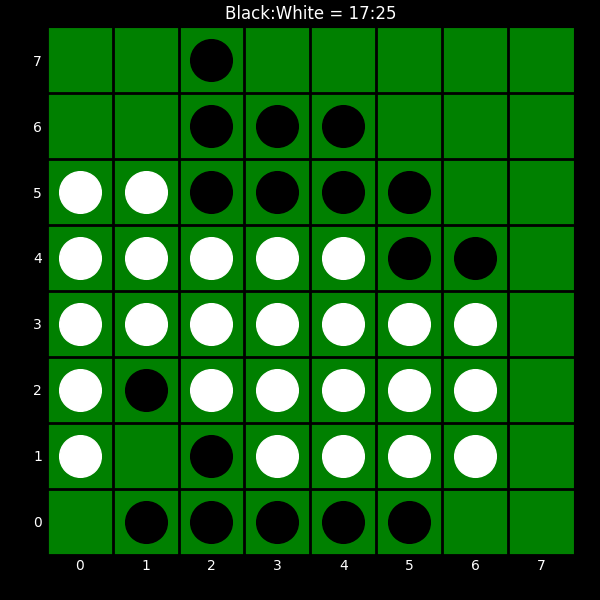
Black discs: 17
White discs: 25